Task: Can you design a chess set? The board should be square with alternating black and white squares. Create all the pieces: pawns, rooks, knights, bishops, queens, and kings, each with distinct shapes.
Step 191:
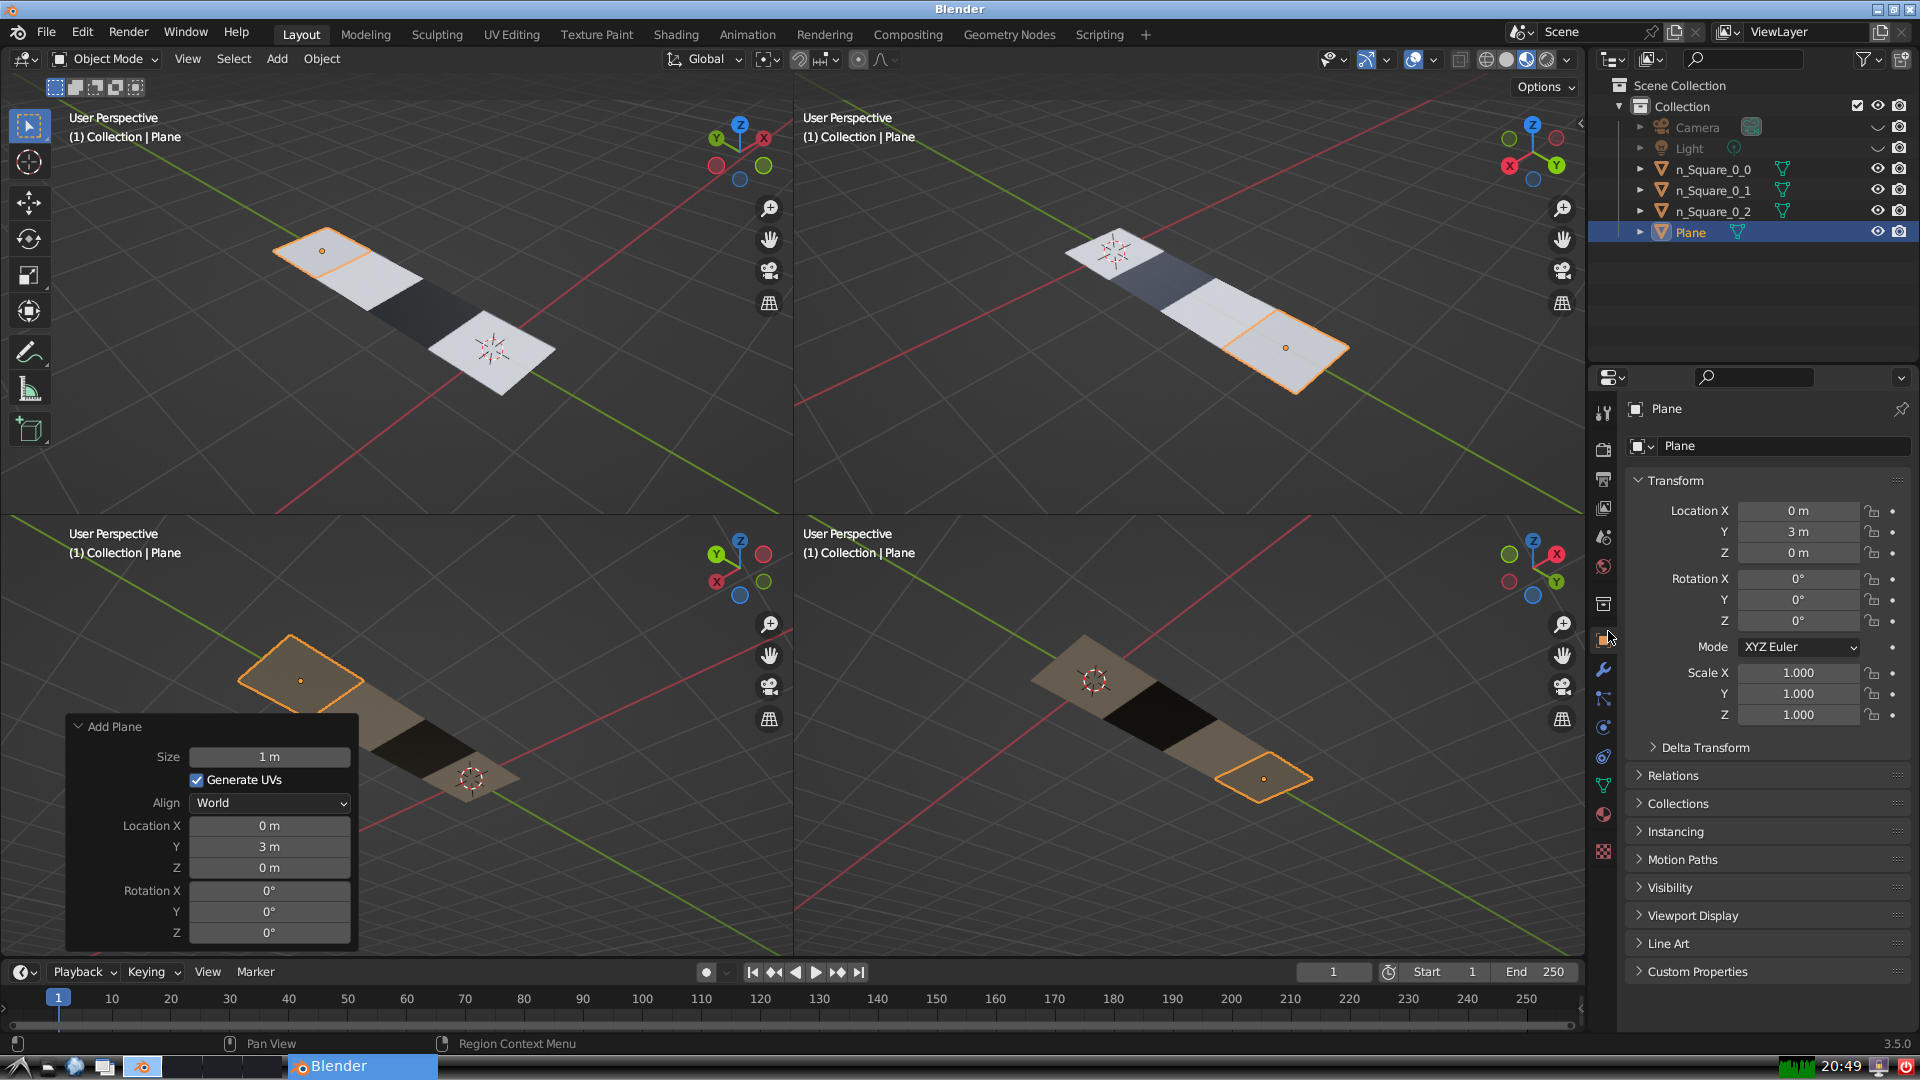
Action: {"mouse_move": [1732, 445]}